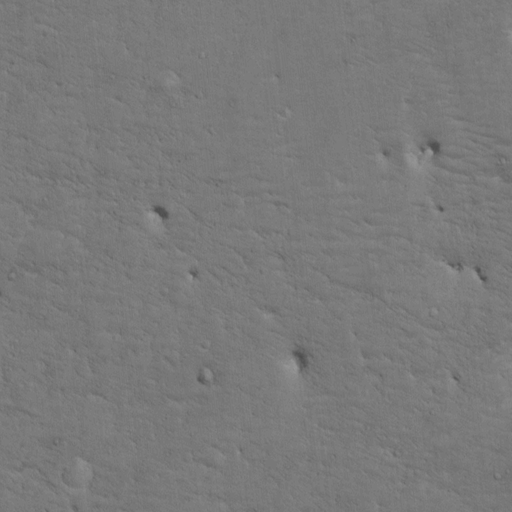
Classes present: Background